Question: I'm working on a 3D building app. The building is done on a 3D grid (like a Rubik's Cube), and each cell of the grid is either a solid cube or a 45 degree slope. To illustrate, here's a picture of a chamfered cube I pulled off of google images:

Ignore the image to the right, the focus is the one on the left. Currently, in the building phase, I have each face of each cell drawn separately. When it comes to exporting it, though, I'd like to simplify it. So in the above cube, I'd like the up-down-left-right-back-front faces to be composed of a single quad each (two triangles), and the edges would be reduced from two quads to single quads.
What I've been trying to do most recently is the following:
Iterate through the shape layer by layer, from all directions, and for each layer figure out a good simplification (remove overlapping edges to create single polygon, then split polygon to avoid holes, use ear clipping to triangulate).
I'm over complicating things (at least I hope I am). If I've got a list of vertices, normals, and indices (currently with lots of duplicate vertices), is there some tidy way to simplify? The limitations are that indices can't be shared between faces (because I need the normals pointing in different directions), but otherwise I don't mind if it's not the fastest or most optimal solution, I'd rather it be easy to implement and maintain.
EDIT: Just to further clarify, I've already performed hidden face removal, that's not an issue. And secondly, it's of utmost importance that there is no degradation in quality, only simplification of the faces themselves (I need to retain the sharp edges).
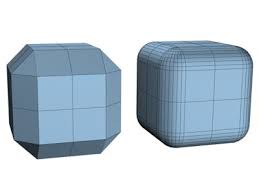
Answer: Thanks goes to Roger Rowland for the great tips! If anyone else stumbles upon this question, here's a short summary of what I did:
First thing to tackle: ensure that the mesh you are attempting to simplify is a manifold mesh! This is a requirement for traversing halfedge data structures. One instance where I has issues with this was overlapping quads and triangles; I initially resolved to just leave the quads whole, rather than splitting them into triangles, because it was easier, but that resulted in edges that broke the halfedge mesh.
Once the mesh is manifold, create a halfedge mesh out of the vertices and faces.
With that done, decimate the mesh. I did it via edge collapsing, determining which edges to collapse through (in my case, if the resulting faces from the collapse had normals not equal to their original values, then the collapse was not performed).
I did this via my own implementation at first, but I started running into frustrating bugs, and thus opted to use OpenMesh instead (it's very easy to get started with).
There's still one issue I have yet to resolve: if there are two cubes diagonally to one another, touching, the result is an edge with four faces connected to it: a complex edge! I suspect it'd be trivial to iterate through the edges checking for the number of faces connected, and then resolving by duplicating the appropriate vertices. But with that said, it's not something I'm going to invest the time in fixing, unless it becomes a critical issue later on.